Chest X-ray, AP view. Patient: 59 years old, sex M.
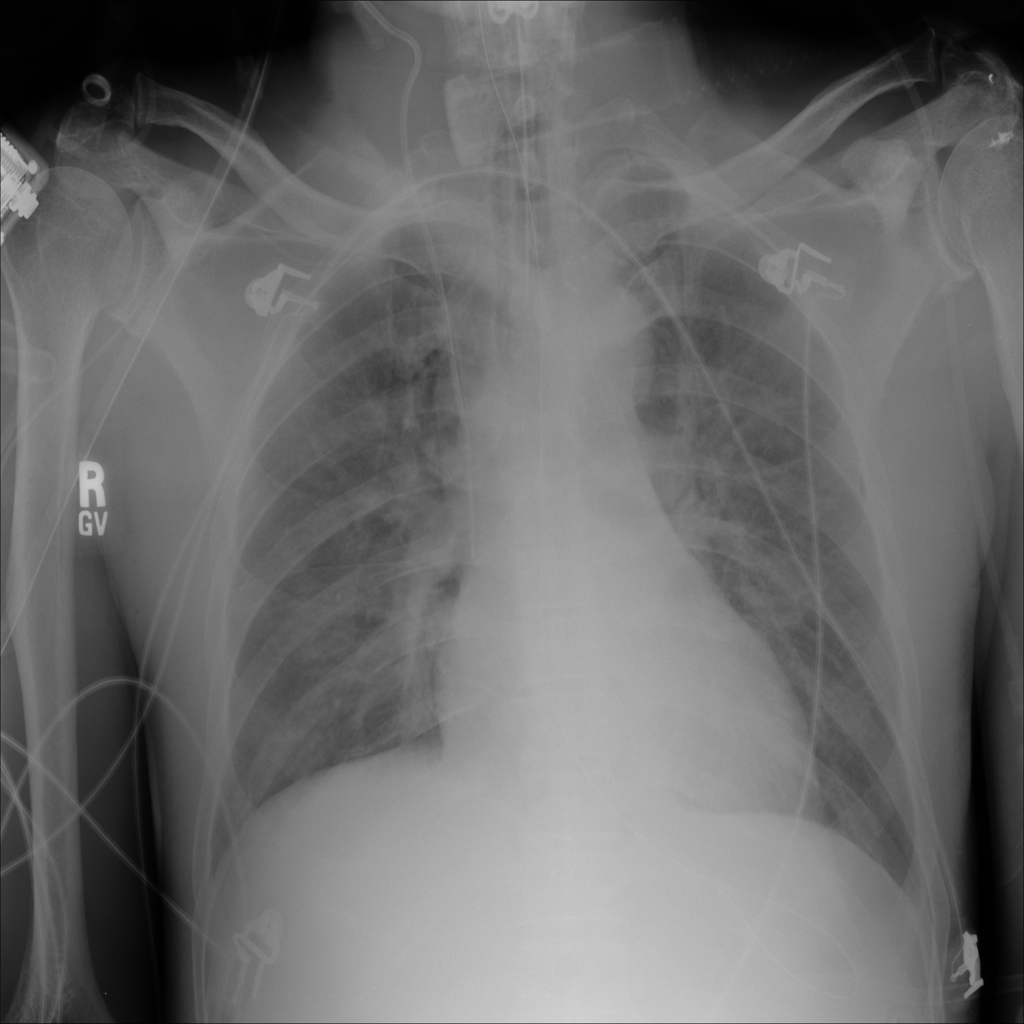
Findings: No Finding